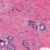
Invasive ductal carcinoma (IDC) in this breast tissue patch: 1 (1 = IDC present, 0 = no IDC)